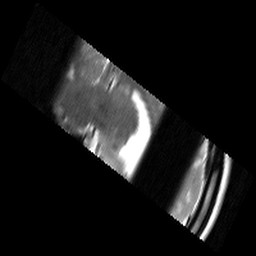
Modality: T2w
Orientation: sagittal
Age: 24
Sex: male
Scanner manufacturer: siemens
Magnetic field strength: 3 T
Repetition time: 9.25 s
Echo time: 0.064 s